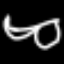
Label: octagon